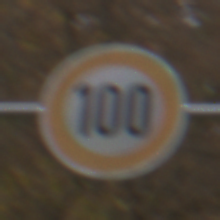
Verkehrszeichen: Geschwindigkeit100
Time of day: Midday
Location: Outdoor (Nature)
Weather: Overcast
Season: Autumn
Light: Natural